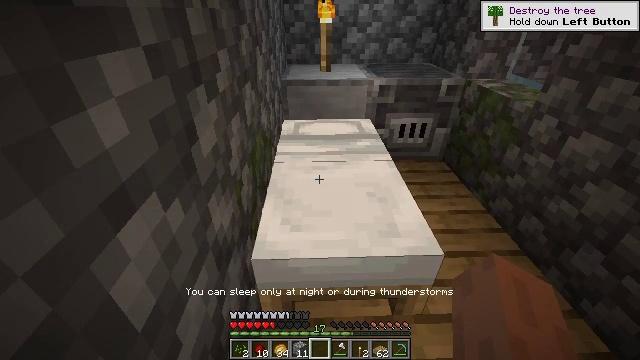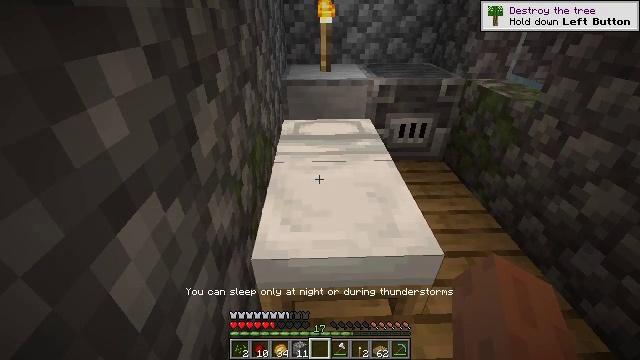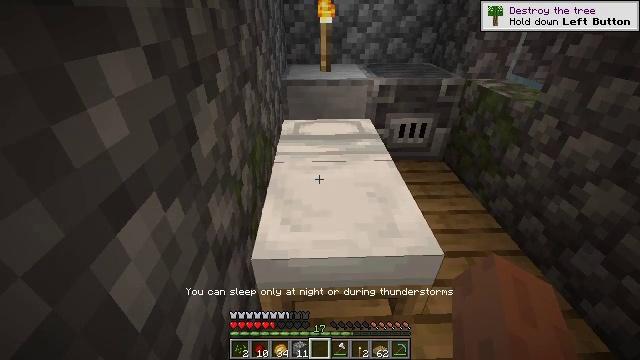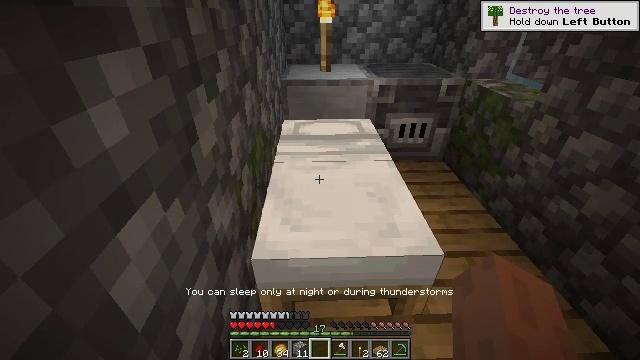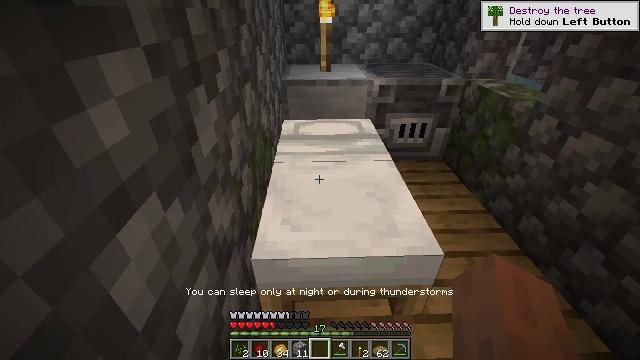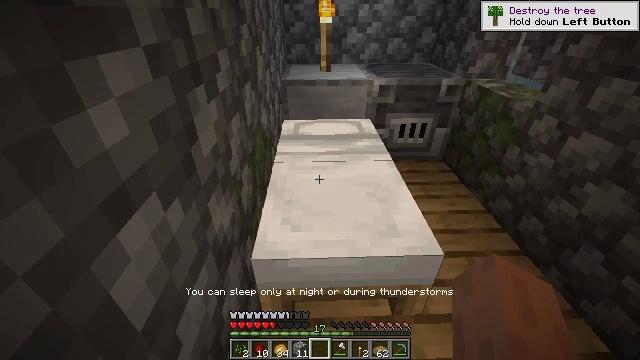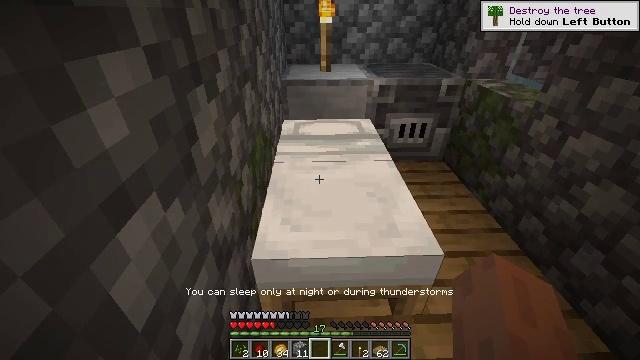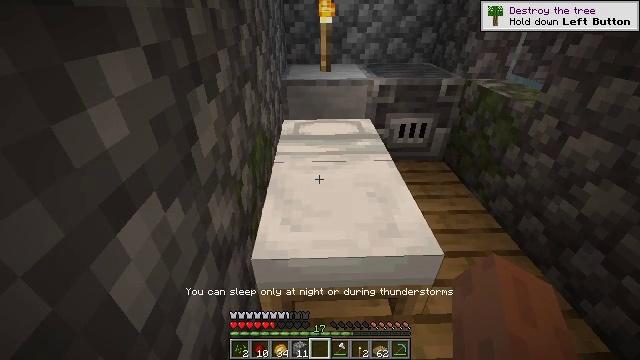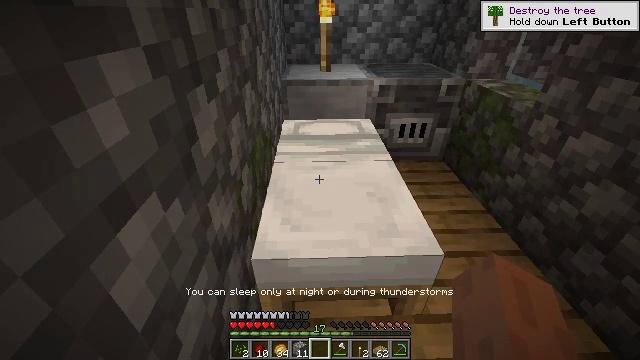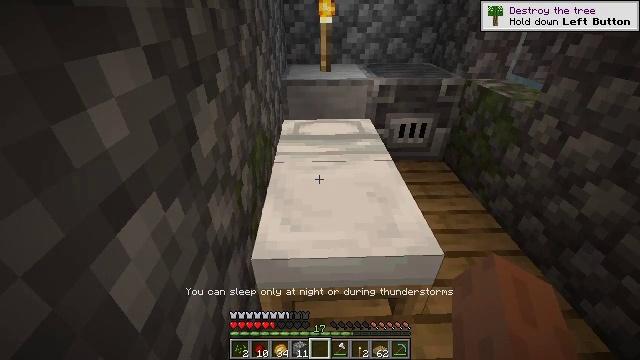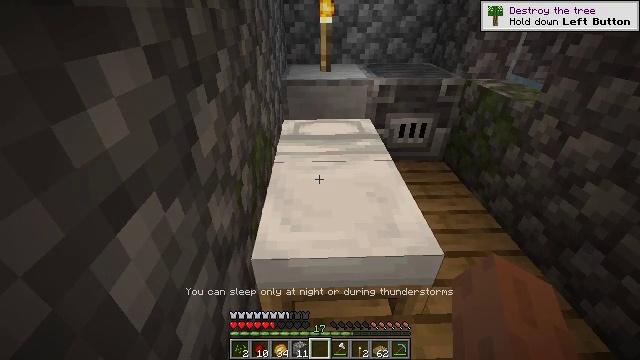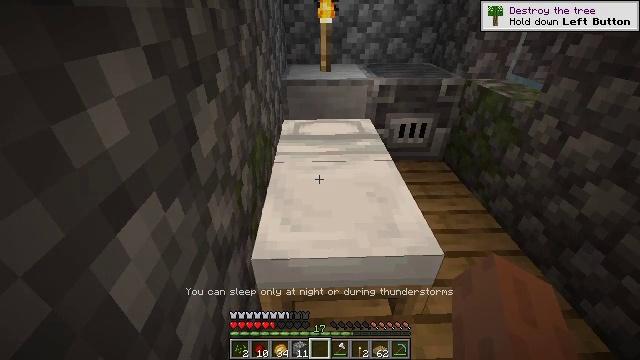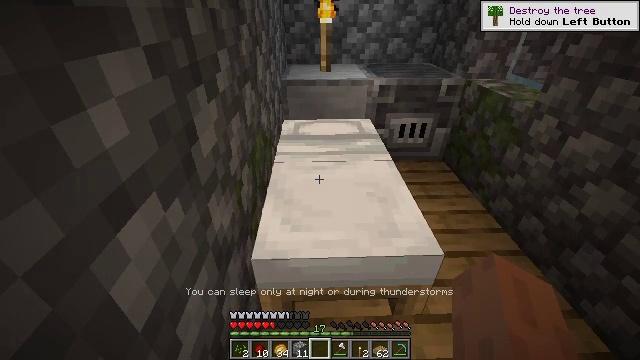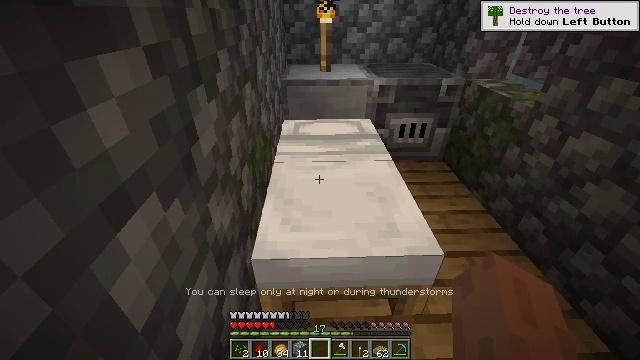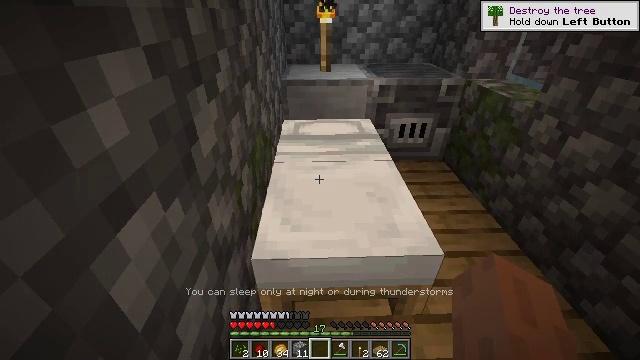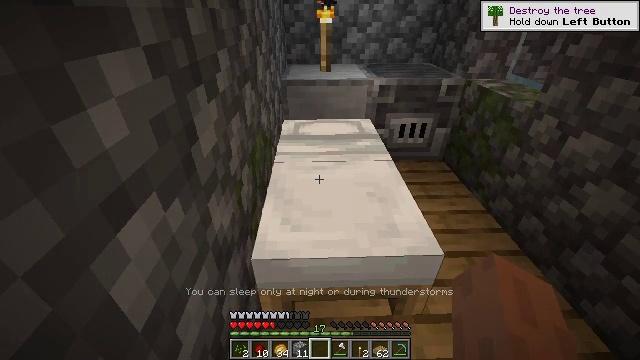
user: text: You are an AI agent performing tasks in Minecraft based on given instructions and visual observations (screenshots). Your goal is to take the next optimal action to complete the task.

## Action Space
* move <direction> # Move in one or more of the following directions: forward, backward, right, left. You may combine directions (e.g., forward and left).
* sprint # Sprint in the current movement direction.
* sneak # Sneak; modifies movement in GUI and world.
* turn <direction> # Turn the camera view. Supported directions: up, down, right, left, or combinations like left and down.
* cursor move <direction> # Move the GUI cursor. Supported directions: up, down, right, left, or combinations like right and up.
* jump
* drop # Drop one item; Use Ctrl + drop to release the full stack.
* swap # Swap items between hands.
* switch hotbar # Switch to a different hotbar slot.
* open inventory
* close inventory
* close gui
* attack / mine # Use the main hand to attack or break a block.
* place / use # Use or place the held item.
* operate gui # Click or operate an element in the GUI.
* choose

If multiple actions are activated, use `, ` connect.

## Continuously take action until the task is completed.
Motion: motion action
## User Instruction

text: Gather the blast furnace into your inventory.
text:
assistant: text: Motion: no_op
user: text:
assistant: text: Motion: no_op
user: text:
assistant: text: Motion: no_op
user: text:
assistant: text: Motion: no_op
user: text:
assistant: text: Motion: no_op
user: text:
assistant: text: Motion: no_op
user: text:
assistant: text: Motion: no_op
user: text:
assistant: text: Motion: no_op
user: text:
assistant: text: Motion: no_op
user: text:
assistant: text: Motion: no_op
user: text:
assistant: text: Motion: use / place
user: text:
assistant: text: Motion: use / place
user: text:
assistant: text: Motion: use / place
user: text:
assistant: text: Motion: no_op
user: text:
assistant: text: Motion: no_op
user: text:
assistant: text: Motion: no_op
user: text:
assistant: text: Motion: no_op
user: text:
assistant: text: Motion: open gui
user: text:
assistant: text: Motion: no_op
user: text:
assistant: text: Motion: no_op
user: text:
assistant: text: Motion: no_op
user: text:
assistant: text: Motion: no_op
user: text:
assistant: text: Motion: no_op
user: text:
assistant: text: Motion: no_op
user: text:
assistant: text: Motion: no_op
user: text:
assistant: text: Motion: no_op
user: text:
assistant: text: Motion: no_op
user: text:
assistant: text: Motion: no_op
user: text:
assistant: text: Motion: no_op
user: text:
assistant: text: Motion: no_op